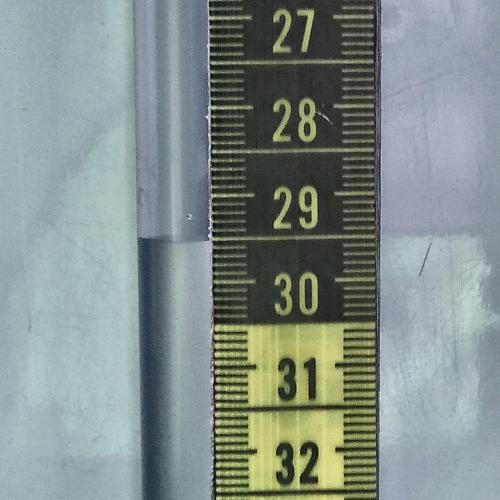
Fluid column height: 29.5 cm